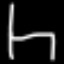
Label: chair